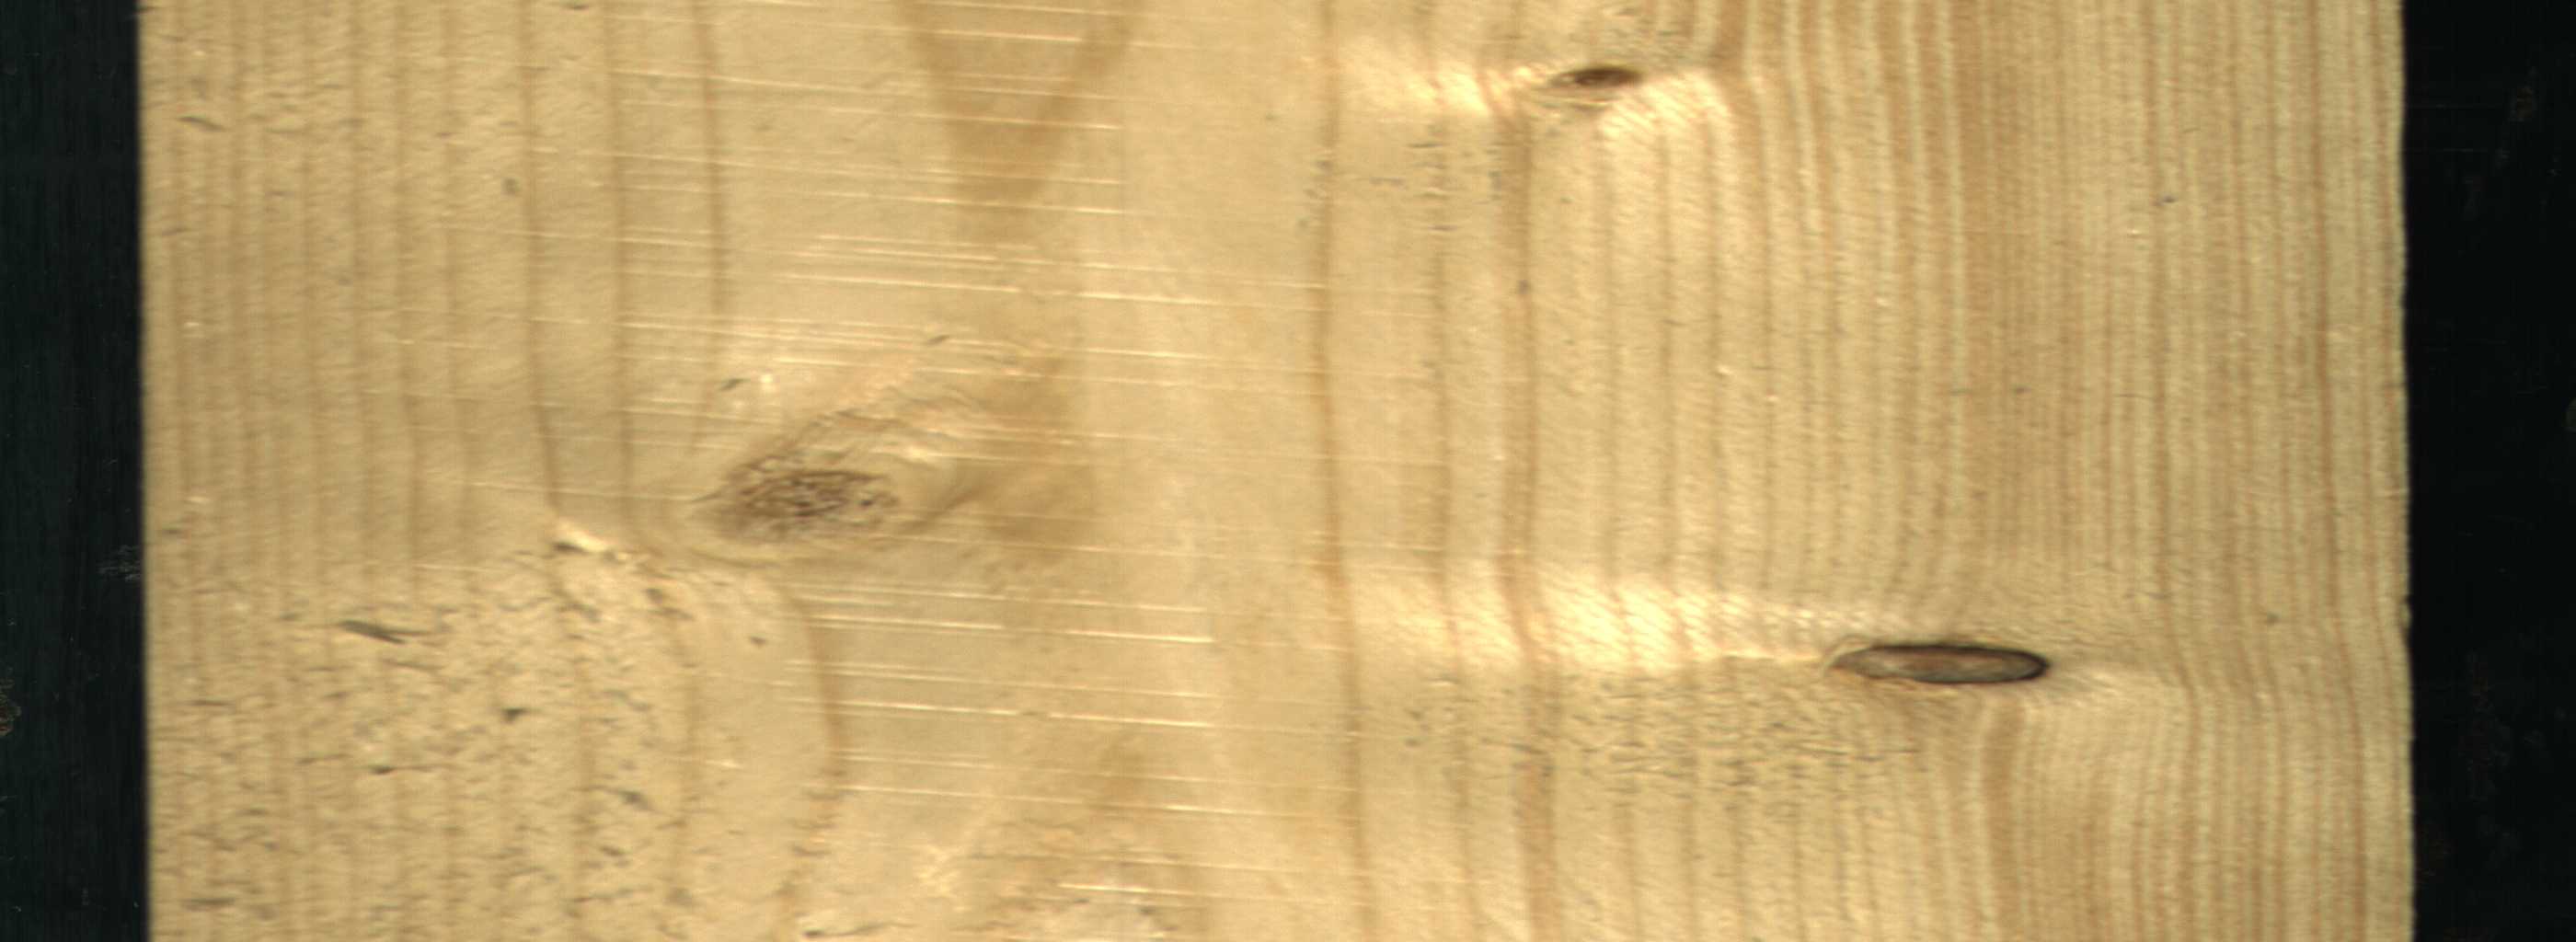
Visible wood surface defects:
Dead_Knot
Live_Knot
Live_Knot